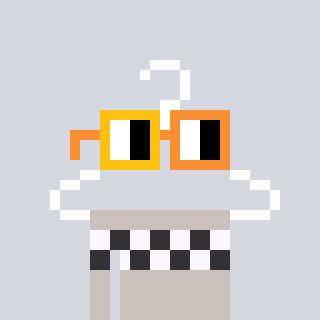
a pixel art character with square yellow and orange glasses, a hanger-shaped head and a foggrey-colored body on a cool background